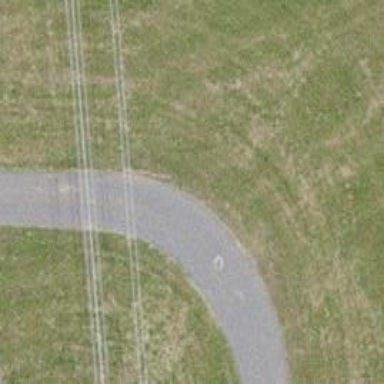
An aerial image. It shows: Unclassified road.